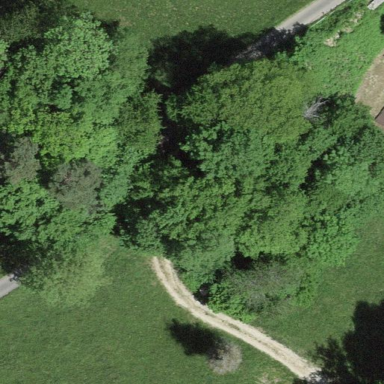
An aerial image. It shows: Forest area.